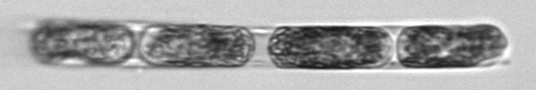
Label: Hemiaulus